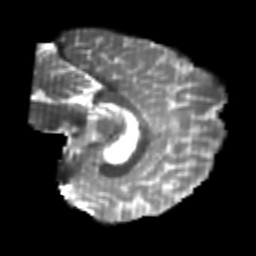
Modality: T2w
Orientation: sagittal
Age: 20
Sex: female
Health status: healthy
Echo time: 0.074 s